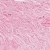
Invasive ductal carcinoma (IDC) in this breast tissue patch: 0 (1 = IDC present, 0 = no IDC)